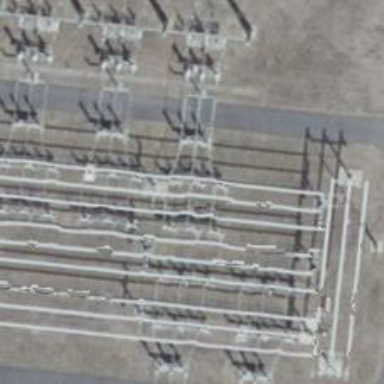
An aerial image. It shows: Power line with 3 cables. It uses busbar.